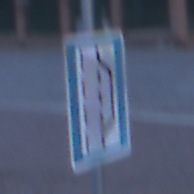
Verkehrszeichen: NothalteUndPannenbucht
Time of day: Dawn
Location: Outdoor (Urban)
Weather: PartlyCloudy
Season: NotSpecified
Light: Natural